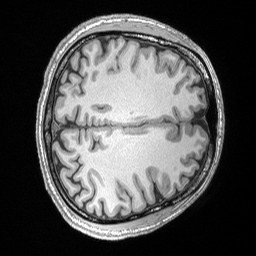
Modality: T1w
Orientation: axial
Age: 36
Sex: male
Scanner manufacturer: siemens
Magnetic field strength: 3 T
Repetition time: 2.53 s
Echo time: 0.00164 s